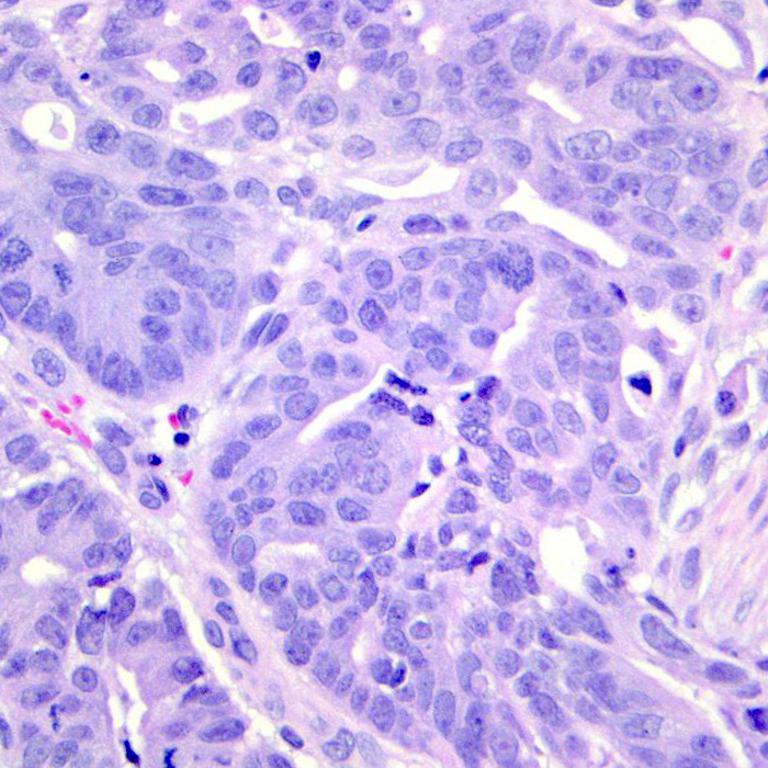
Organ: colon
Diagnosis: adenocarcinomas